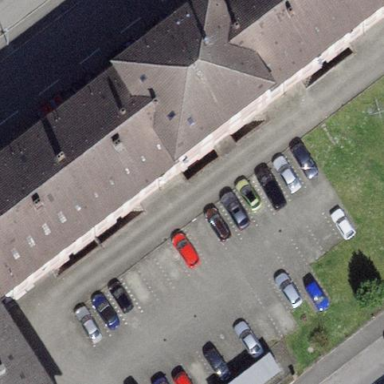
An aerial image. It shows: Hipped roof apartment building.